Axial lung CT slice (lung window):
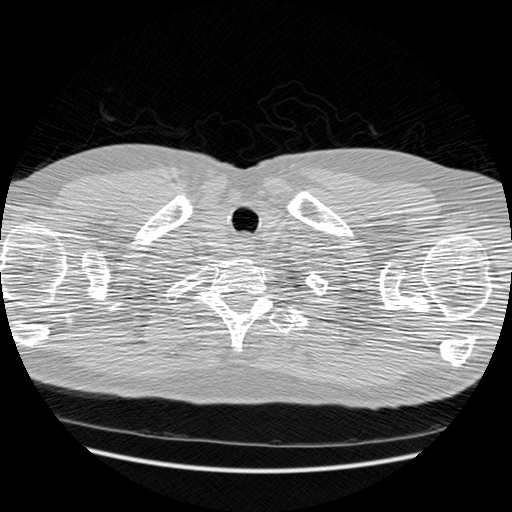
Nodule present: no